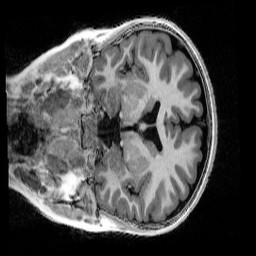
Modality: UNIT1_denoised
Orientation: coronal
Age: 9
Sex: male
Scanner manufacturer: siemens
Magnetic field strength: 3 T
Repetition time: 4 s
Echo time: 0.00303 s